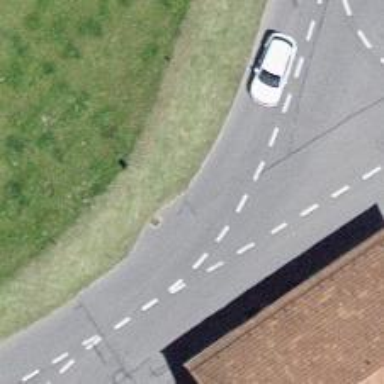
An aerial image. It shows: Bus stop along the road.